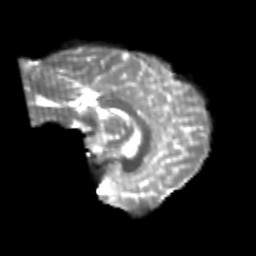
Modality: T2w
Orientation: sagittal
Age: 23
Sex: male
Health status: healthy
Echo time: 0.074 s